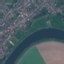
Land use / land cover: River